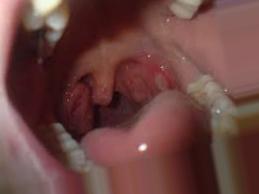
Condition: Mouth Ulcer